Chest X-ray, AP view. Patient: 74 years old, sex F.
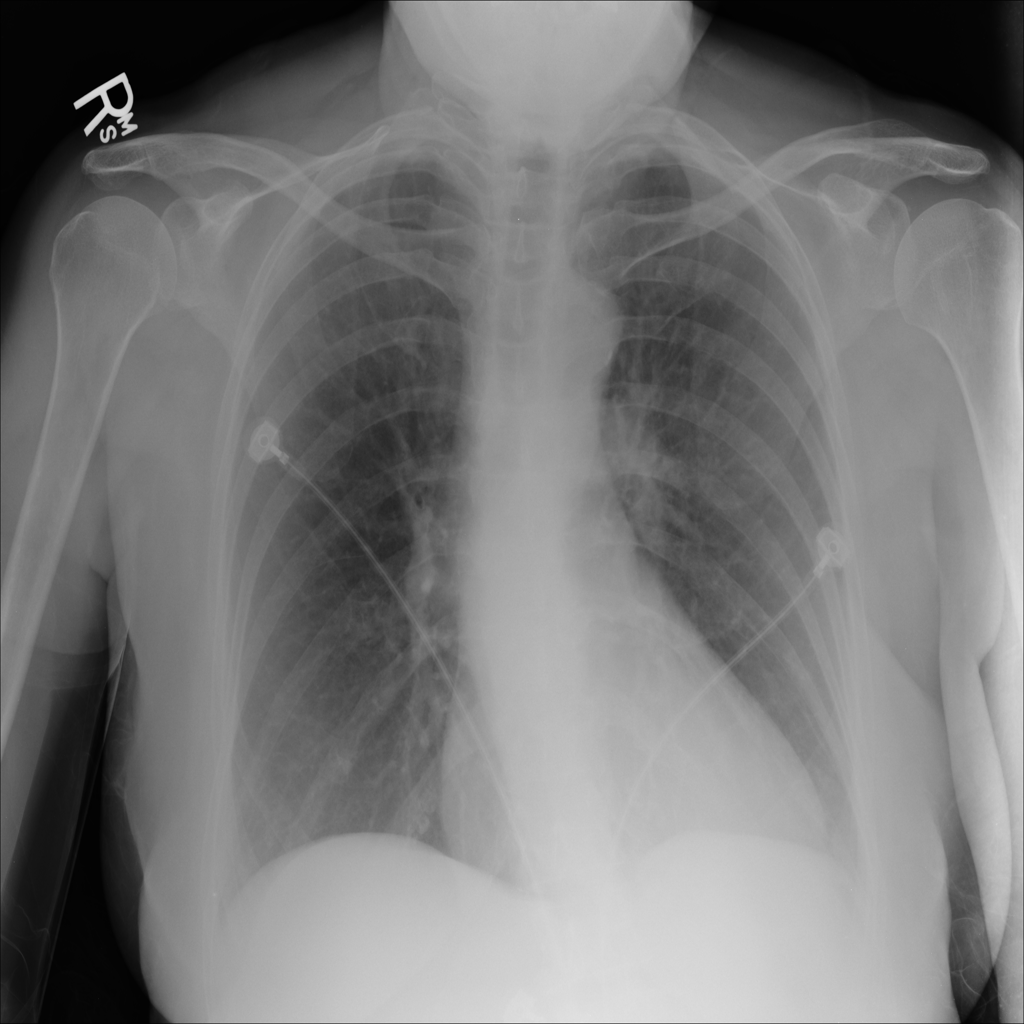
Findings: No Finding